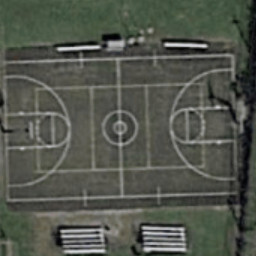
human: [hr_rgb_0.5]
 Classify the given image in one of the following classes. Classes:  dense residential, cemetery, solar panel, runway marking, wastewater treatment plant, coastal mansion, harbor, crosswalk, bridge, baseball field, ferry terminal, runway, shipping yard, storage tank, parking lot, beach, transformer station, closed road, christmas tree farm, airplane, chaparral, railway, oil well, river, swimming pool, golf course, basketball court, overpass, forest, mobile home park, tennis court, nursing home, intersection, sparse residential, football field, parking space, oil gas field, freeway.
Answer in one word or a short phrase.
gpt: basketball court